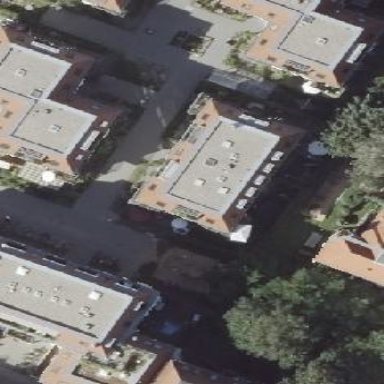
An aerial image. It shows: Unique quadruple saltbox-shaped roof outlines building with multiple apartments.